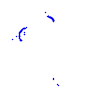
Particle: kaon